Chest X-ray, PA view. Patient: 64 years old, sex M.
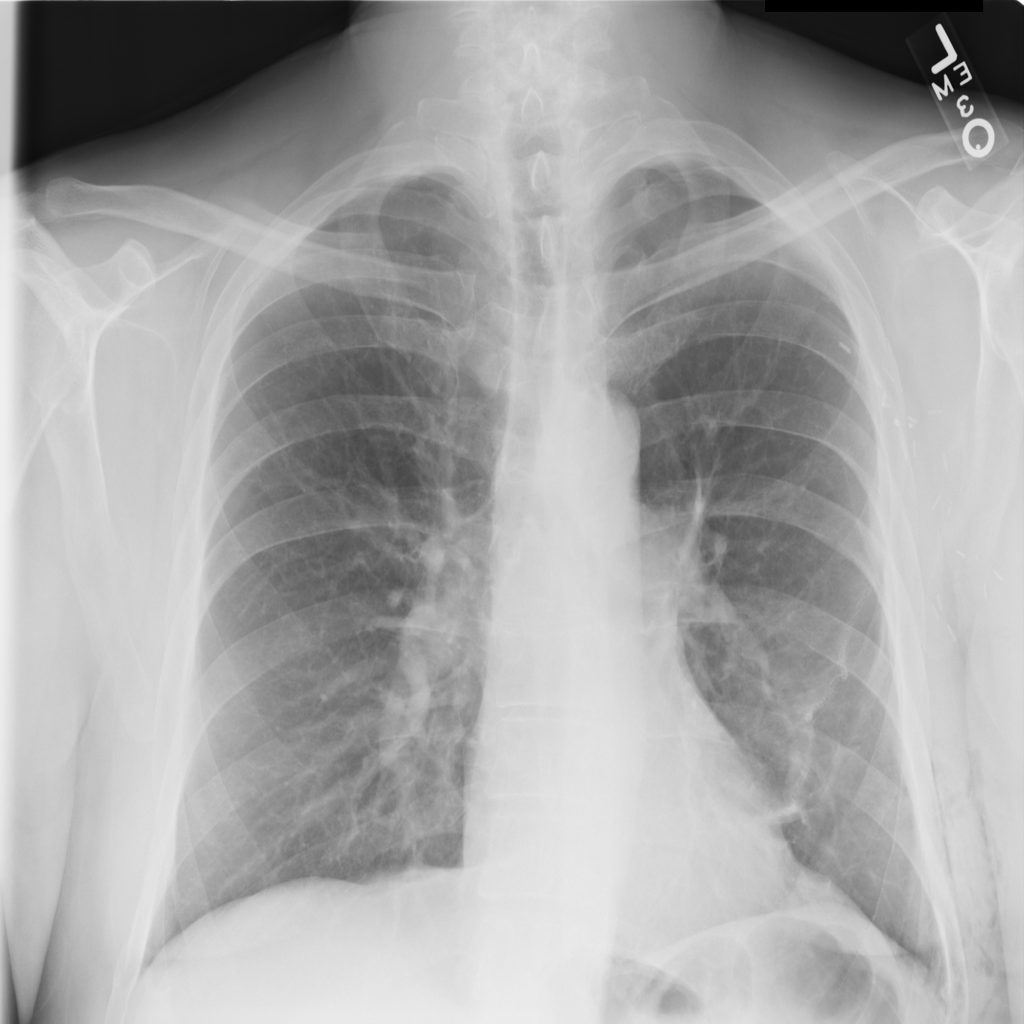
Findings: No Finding